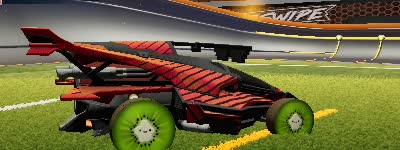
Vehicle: aftershock